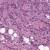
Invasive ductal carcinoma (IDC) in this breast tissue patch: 1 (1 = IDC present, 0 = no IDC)